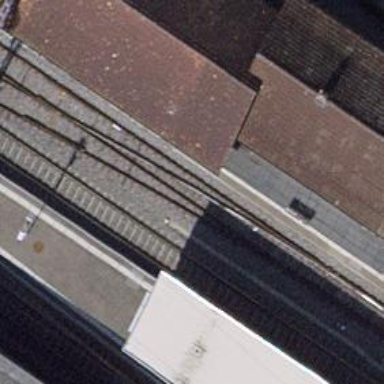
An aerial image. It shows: Railway siding with one electrified track and contact line.